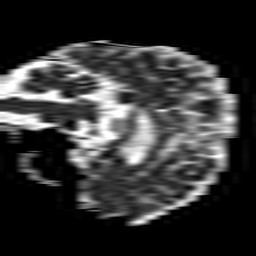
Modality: ADC
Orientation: sagittal
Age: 57
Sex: male
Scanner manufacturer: philips
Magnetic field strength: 1.5 T
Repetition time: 3.395 s
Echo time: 0.06922 s